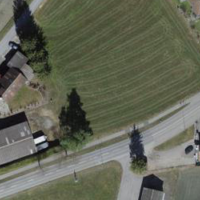
EUNIS habitat code: 24
Species observed at this site:
Corylus avellana